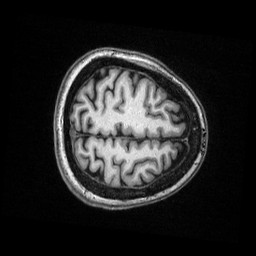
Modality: T1w
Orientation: axial
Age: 45
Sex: female
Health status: ill
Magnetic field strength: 3 T
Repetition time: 2.53 s
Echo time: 0.00331 s